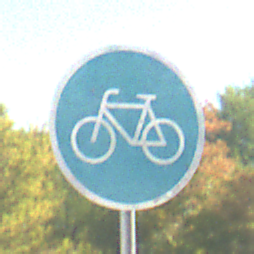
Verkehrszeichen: Radweg
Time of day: Midday
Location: Outdoor (Nature)
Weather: Clear
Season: Summer
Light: Natural